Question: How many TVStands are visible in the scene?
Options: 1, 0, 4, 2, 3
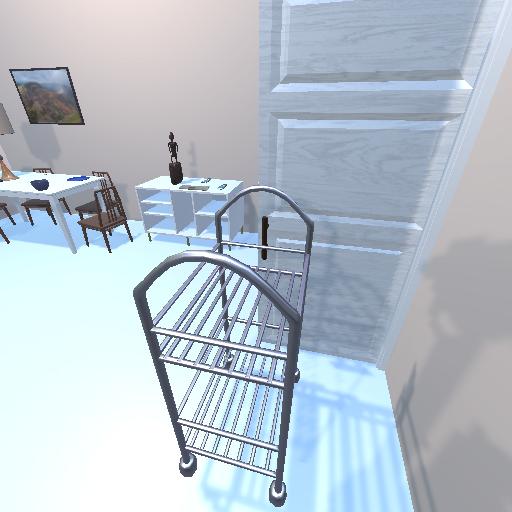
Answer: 1